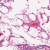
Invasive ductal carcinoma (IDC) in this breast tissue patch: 0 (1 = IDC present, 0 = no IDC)